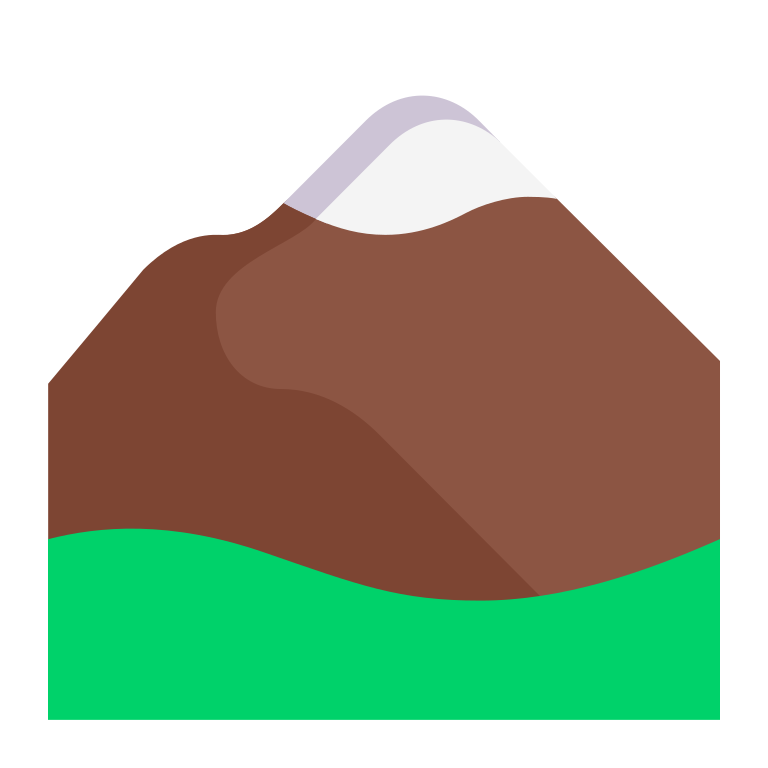
mountain flat